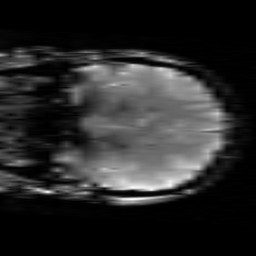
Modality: T2starw
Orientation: coronal
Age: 23
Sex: female
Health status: healthy
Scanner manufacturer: siemens
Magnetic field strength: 3 T
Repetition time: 0.7 s
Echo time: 0.02 s